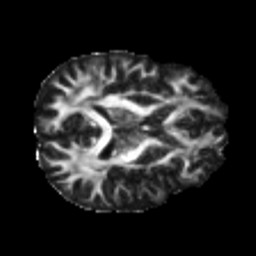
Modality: FA
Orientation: axial
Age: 39
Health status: ill
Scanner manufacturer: philips
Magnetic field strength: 3 T
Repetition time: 9 s
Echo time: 0.127 s